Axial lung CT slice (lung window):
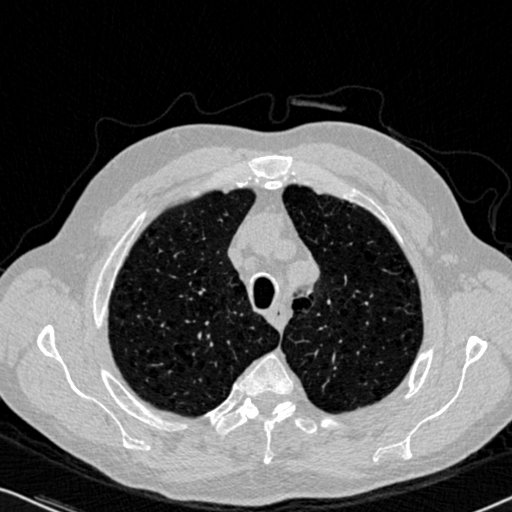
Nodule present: no